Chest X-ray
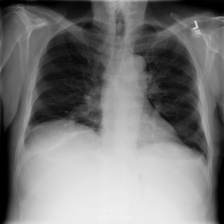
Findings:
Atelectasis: negative
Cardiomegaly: negative
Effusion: positive
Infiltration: negative
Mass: negative
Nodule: negative
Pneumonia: negative
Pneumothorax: negative
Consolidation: negative
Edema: negative
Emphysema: negative
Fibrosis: negative
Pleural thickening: negative
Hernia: negative